A scalogram of one vibration snapshot from a rotating bearing is shown, computed with a continuous wavelet transform. Determine the bearing's health state. Answer with exactly one of: normal, inner_race, outer_race, ball.
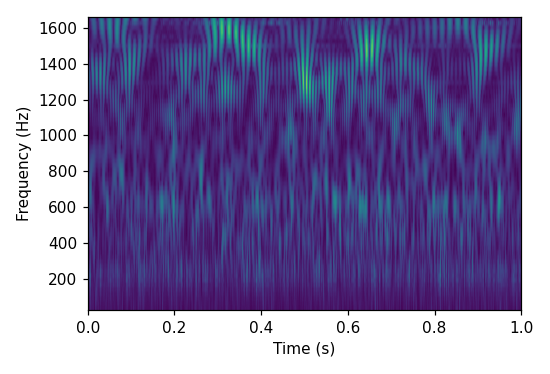
Answer: outer_race